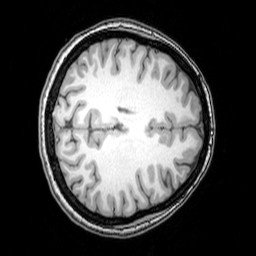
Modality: T1w
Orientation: axial
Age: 25
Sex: female
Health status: healthy
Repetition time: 0.081 s
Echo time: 0.037 s